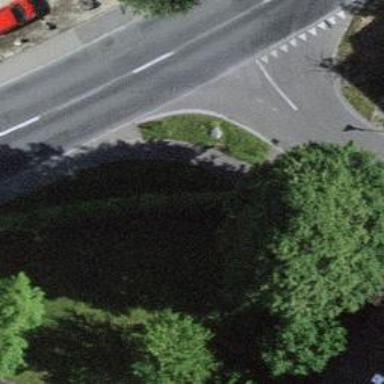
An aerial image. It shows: Bus stop with platform for public transport.